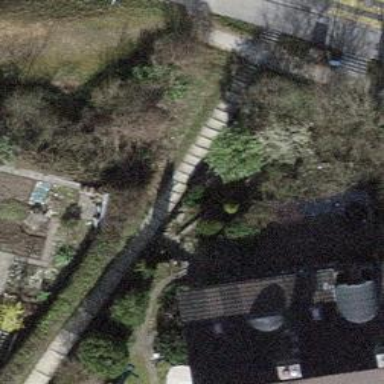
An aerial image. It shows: Road with steps.